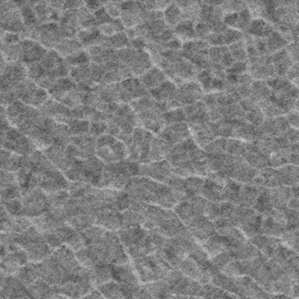
Label: frost